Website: lowes
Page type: customer-info-address
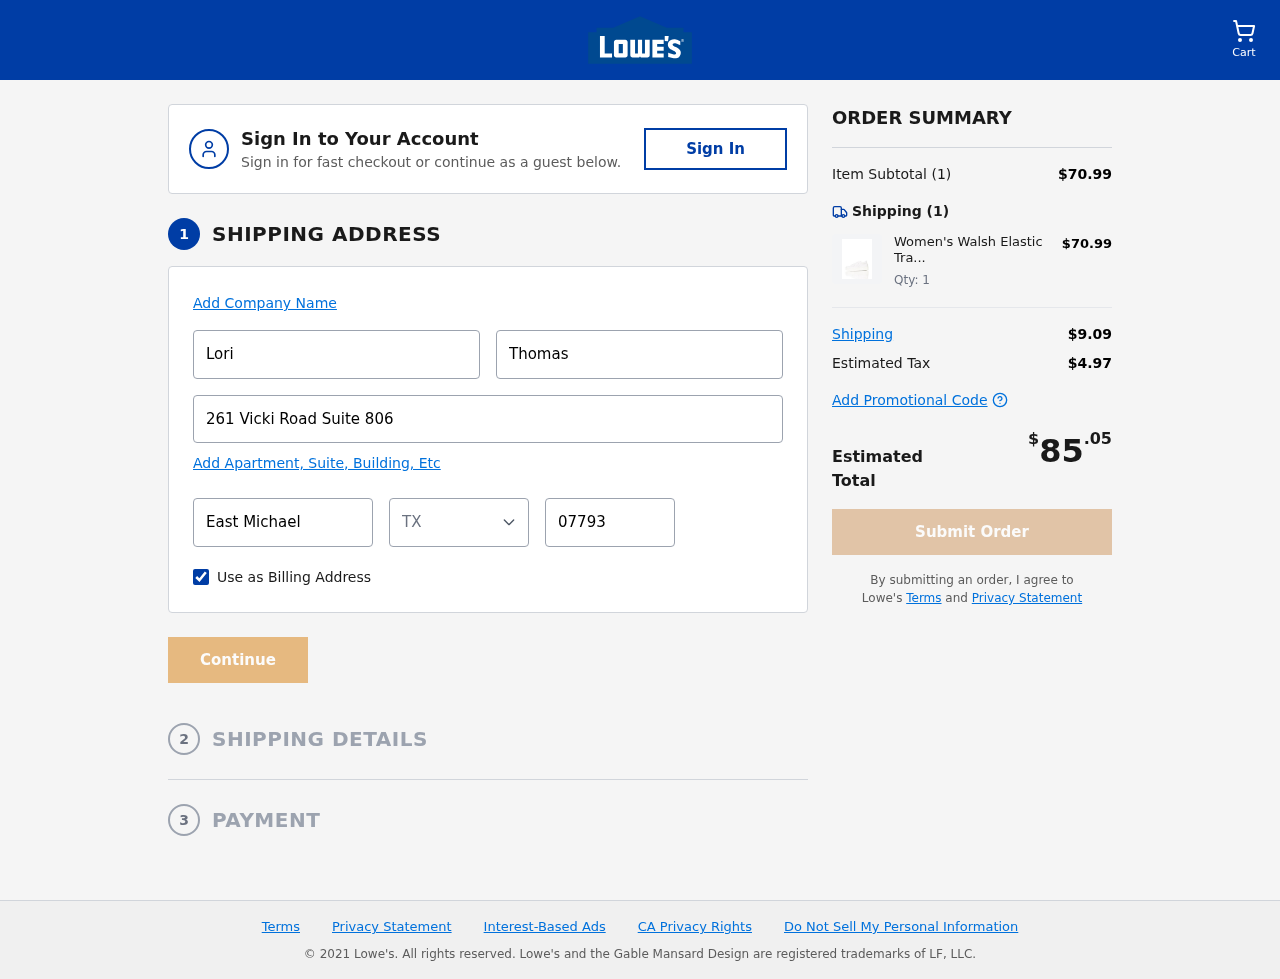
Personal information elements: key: PII_CITY
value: East Michael
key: PII_FIRSTNAME
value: Lori
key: PII_LASTNAME
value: Thomas
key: PII_POSTCODE
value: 07793
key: PII_STATE_ABBR
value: TX
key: PII_STREET
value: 261 Vicki Road Suite 806
Product elements: key: PRODUCT1_NAME
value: Women's Walsh Elastic Trainer White (White) 8 UK (41 EU)
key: PRODUCT1_PRICE
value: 70.99
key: PRODUCT1_QUANTITY
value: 1
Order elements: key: ORDER_NUM_ITEMS
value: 1
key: ORDER_SUBTOTAL
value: $70.99
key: ORDER_NUM_ITEMS2
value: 1
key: ORDER_SHIPPING_COST
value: $9.09
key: ORDER_TAX
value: $4.97
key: ORDER_TOTAL
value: $85.05